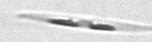
Label: pennate_Pseudo-nitzschia